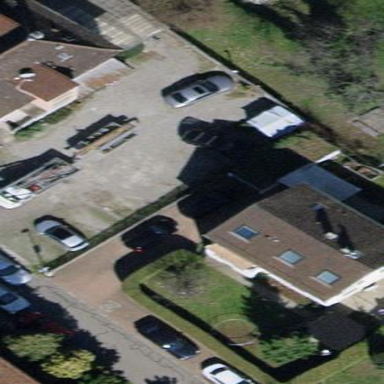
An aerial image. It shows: House with tiled roof.